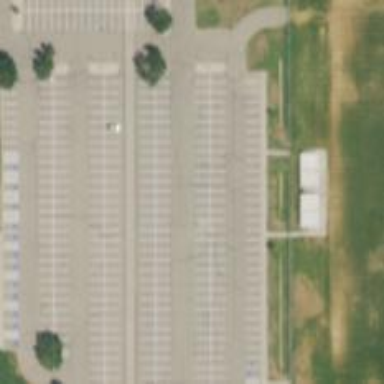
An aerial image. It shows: Parking area.